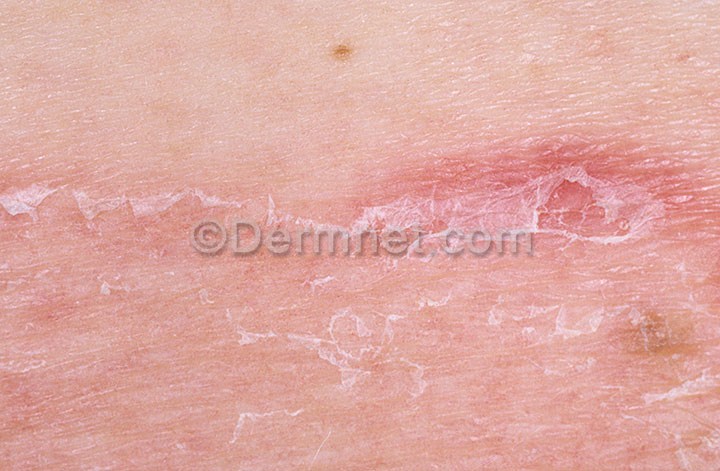
Disease: Tinea Ringworm Candidiasis and other Fungal Infections